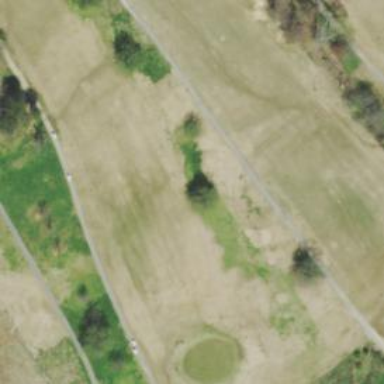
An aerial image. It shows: Golf fairway surrounded by grass.